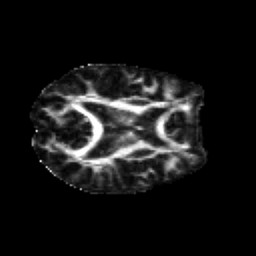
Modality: FA
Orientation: axial
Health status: healthy
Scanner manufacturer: siemens
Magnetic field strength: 3 T
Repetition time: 12 s
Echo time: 0.092 s